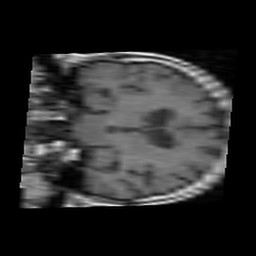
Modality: T1w
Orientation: coronal
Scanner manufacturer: siemens
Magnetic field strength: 1.5 T
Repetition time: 0.537 s
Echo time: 0.012 s